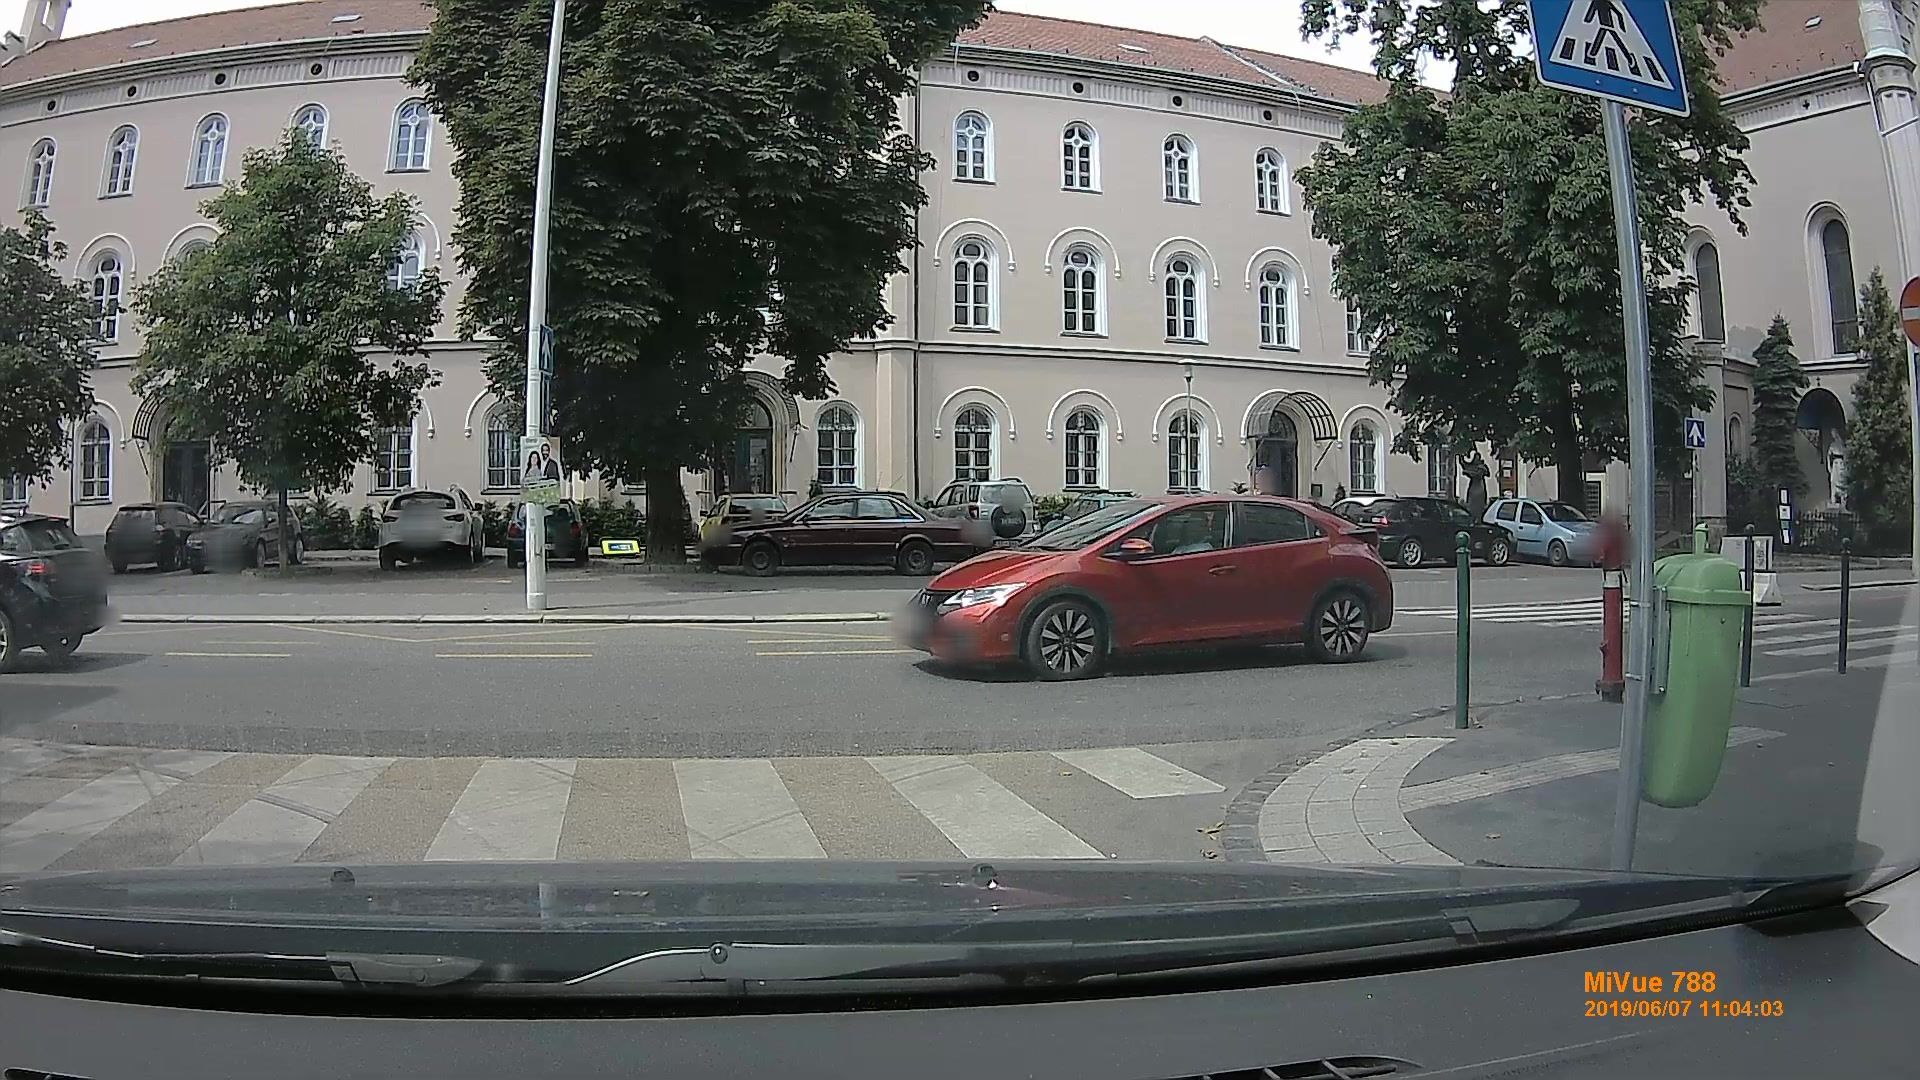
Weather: cloudy
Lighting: day
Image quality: good
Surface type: driving surface
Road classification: residential
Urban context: urban centre
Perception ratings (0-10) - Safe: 7.5, Lively: 7.83, Beautiful: 2.38, Boring: 4.15, Depressing: 3.61, Wealthy: 8.04